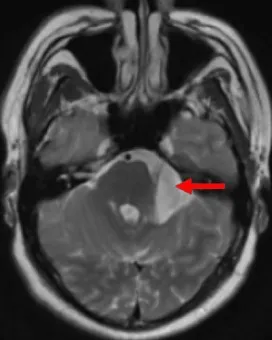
Six months postoperative.
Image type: radiology (mri)